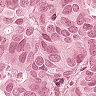
Metastatic tissue present: yes